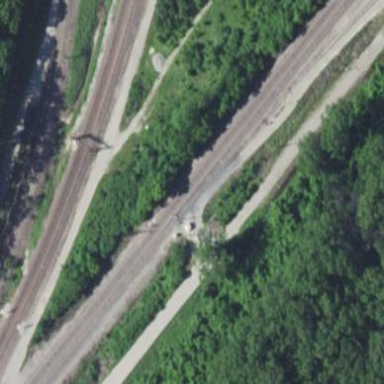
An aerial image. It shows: Railway area.